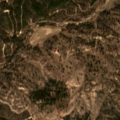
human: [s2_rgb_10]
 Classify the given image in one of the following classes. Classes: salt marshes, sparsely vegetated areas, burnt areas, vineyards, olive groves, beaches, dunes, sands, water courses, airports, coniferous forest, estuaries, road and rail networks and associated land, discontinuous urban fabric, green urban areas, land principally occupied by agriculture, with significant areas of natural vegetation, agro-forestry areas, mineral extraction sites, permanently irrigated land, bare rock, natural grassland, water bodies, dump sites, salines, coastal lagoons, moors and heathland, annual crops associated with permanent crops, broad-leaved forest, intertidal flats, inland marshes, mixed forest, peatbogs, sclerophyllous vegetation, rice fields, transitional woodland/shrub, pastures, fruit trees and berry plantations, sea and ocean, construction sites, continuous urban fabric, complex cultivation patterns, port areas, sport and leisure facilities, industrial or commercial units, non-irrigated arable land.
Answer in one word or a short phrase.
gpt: agro-forestry areas, broad-leaved forest, transitional woodland/shrub